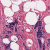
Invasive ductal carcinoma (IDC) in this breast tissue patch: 0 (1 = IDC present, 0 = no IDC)